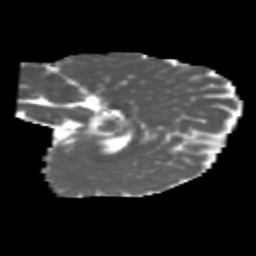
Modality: MD
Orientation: sagittal
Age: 6
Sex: male
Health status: healthy